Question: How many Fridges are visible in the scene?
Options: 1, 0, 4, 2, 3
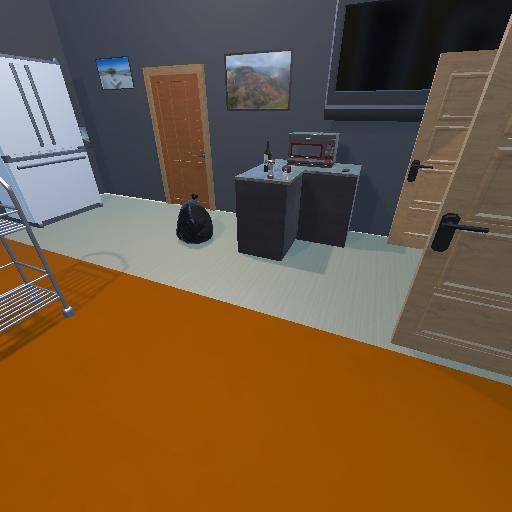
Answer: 1